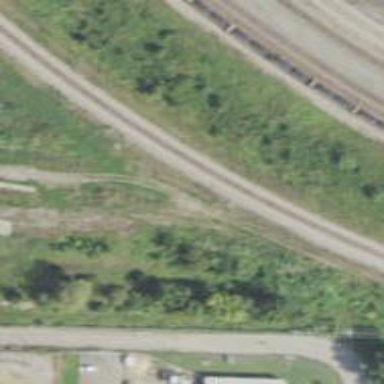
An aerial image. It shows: Railway spur service.